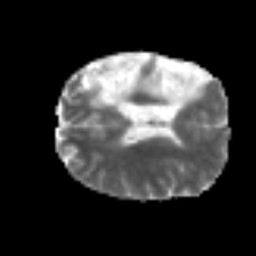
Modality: MD
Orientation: axial
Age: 49
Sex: male
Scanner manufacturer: siemens
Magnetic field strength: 3 T
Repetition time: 6.1 s
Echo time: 0.101 s